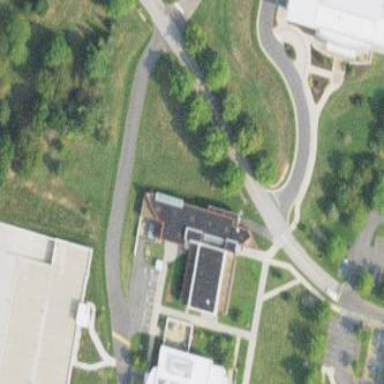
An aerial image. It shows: College building.